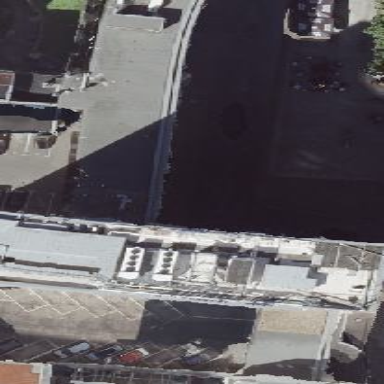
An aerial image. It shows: View of roof of building.